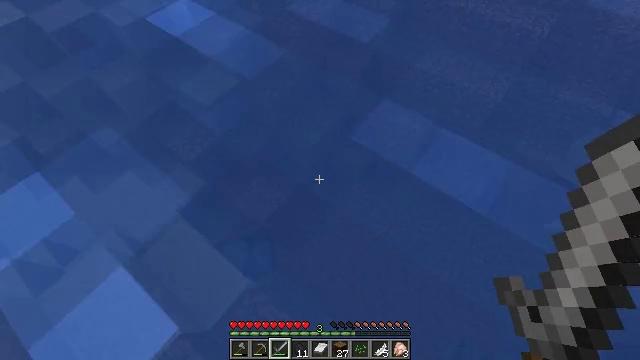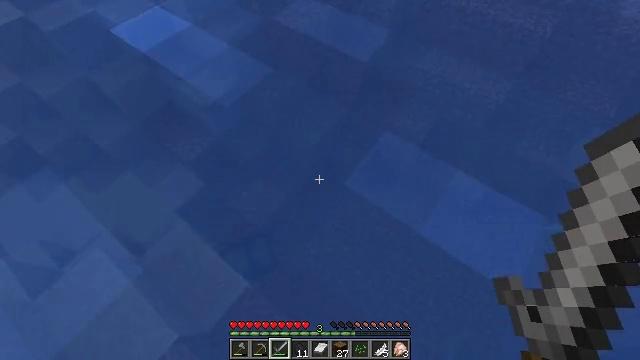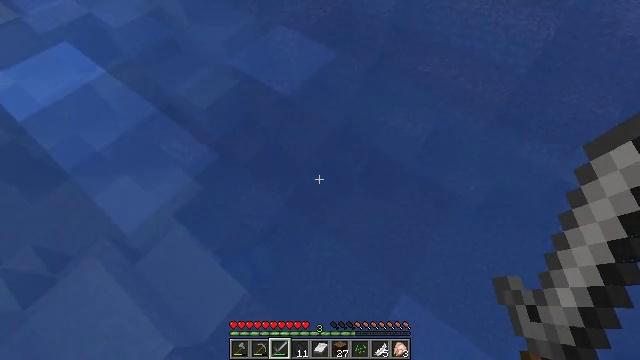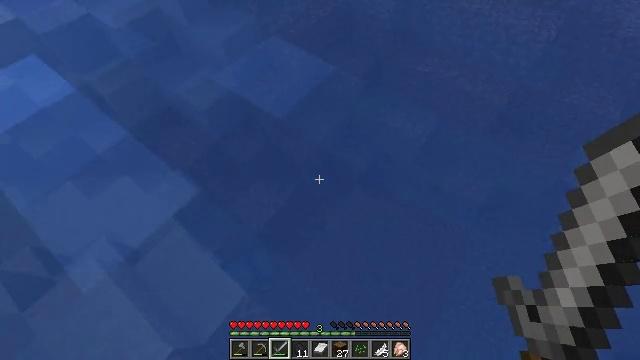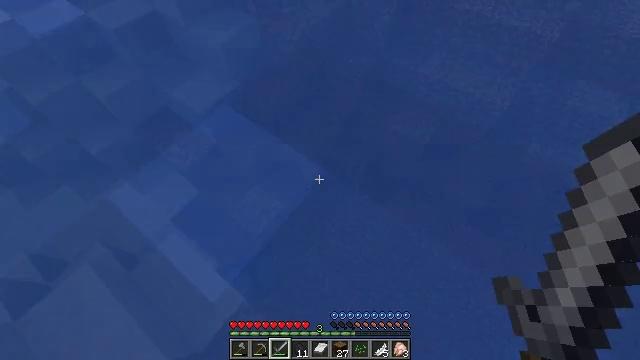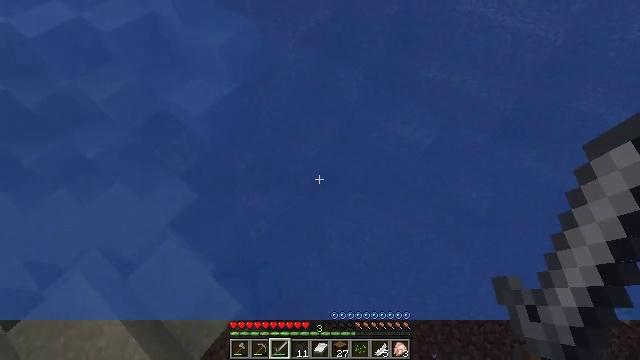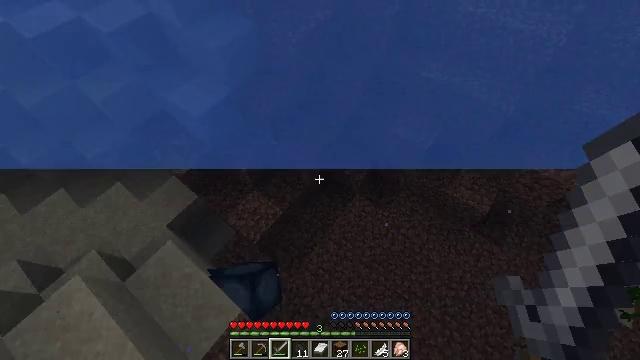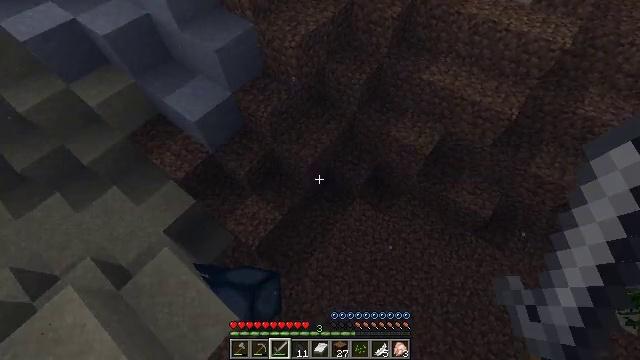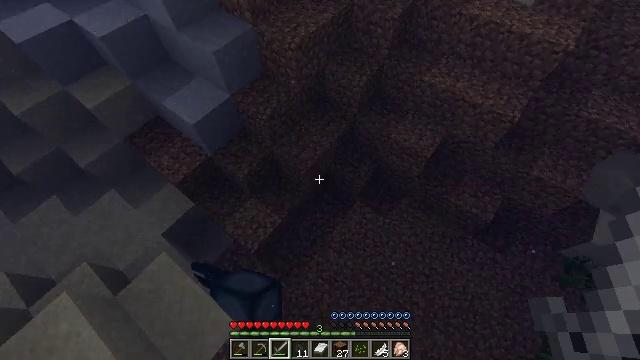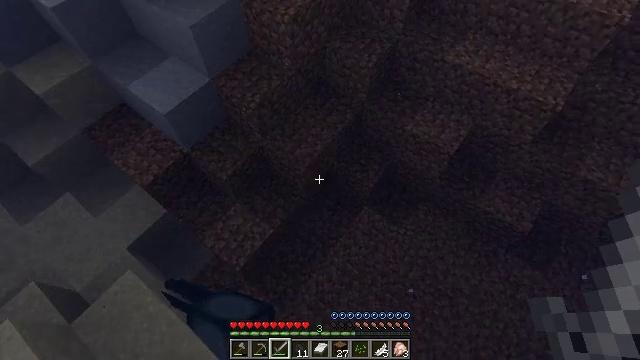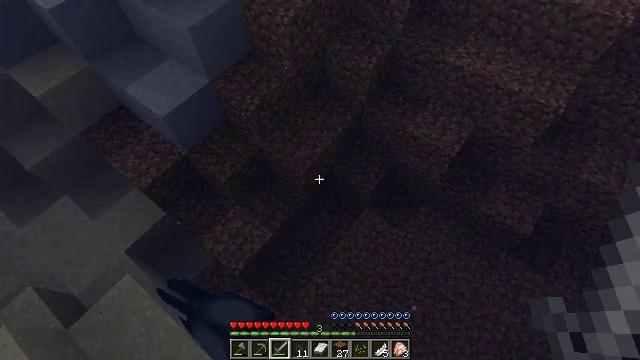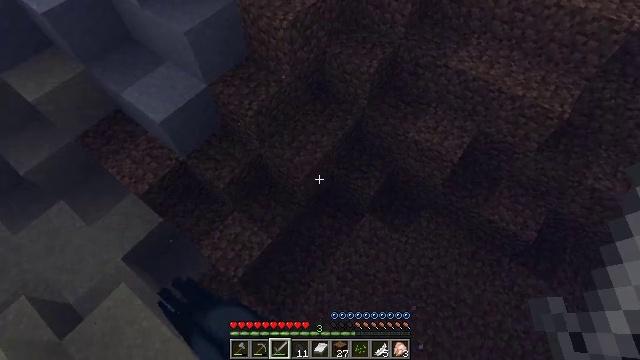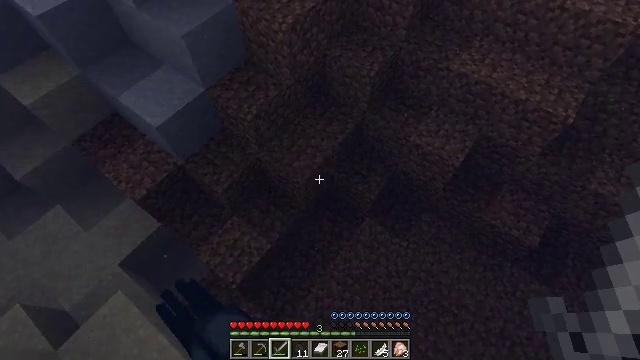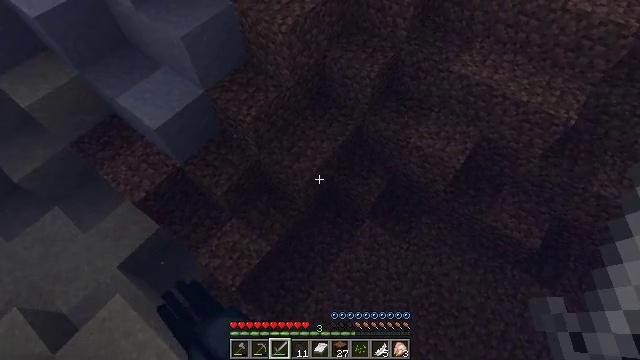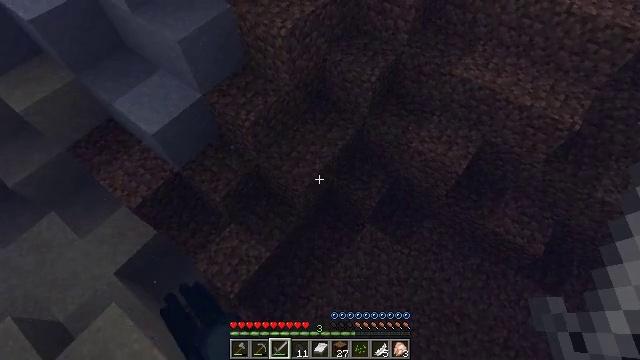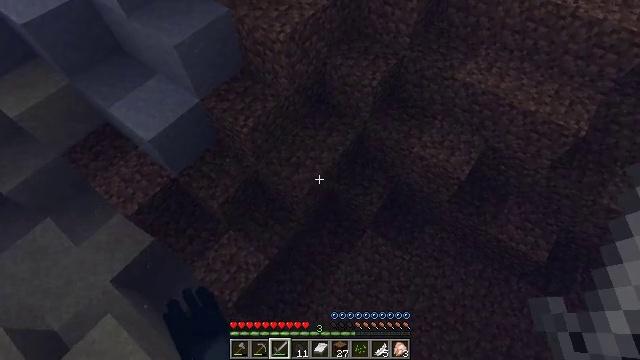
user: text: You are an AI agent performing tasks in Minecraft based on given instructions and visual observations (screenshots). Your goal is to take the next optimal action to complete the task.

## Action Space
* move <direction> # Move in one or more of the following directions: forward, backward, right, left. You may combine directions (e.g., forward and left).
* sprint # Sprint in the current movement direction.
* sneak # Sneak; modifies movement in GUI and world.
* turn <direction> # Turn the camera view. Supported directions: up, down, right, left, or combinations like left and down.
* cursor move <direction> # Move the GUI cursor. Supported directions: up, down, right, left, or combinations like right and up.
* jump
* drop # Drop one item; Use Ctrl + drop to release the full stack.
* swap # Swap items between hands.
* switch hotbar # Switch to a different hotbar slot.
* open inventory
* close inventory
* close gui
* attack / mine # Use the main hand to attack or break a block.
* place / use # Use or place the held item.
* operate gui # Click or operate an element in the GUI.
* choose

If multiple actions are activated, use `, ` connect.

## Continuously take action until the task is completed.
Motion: motion action
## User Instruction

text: Attack the fletching table to break it.
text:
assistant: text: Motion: move forward
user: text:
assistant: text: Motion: move forward
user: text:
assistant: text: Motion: move forward
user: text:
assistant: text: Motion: move forward
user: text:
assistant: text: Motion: move forward
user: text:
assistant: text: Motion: move forward
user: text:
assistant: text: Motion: move forward
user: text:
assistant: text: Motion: move forward
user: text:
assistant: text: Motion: move forward
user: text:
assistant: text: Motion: move forward
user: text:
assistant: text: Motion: move forward
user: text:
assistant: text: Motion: move forward
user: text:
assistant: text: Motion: move forward
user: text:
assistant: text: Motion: move forward
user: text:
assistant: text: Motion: move forward
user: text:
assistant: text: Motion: move forward
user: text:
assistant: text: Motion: move forward
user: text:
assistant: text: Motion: move forward
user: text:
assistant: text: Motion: move forward
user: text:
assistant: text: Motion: move forward
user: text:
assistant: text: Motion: move forward, jump
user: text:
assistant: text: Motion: move forward, jump
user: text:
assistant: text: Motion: move forward, jump
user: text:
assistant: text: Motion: move forward, jump
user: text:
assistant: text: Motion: move forward, jump
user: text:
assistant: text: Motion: move forward, jump
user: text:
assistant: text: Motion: move forward, jump
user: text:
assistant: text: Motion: move forward
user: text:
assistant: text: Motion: move forward, jump
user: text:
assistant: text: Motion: move forward, jump